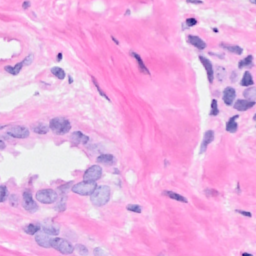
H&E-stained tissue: Breast